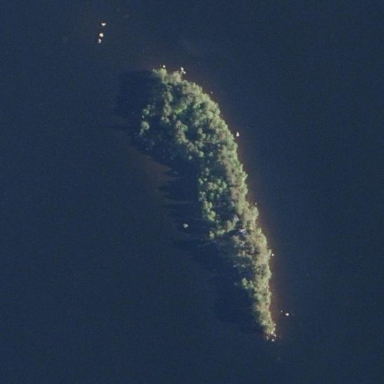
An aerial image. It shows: Island covered with woodland.